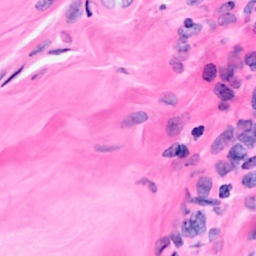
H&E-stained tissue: Breast